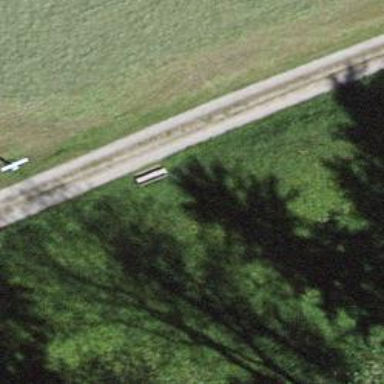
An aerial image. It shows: Bench.